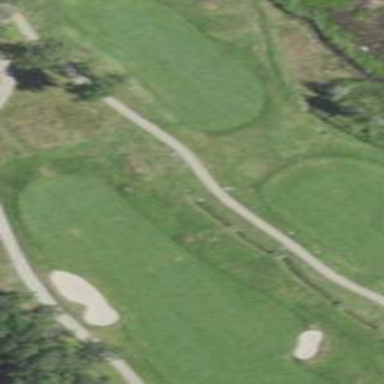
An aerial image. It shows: Rough grassy area used for golf.